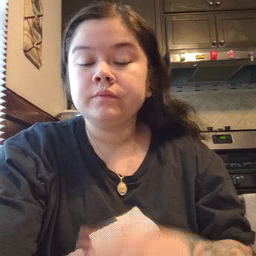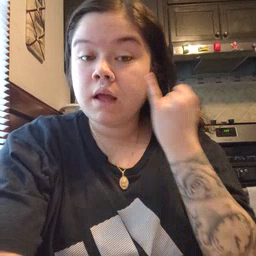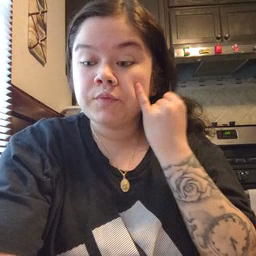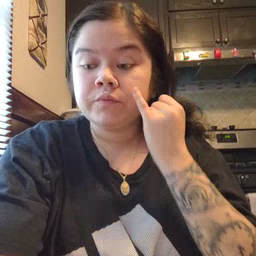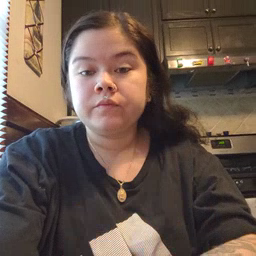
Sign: if